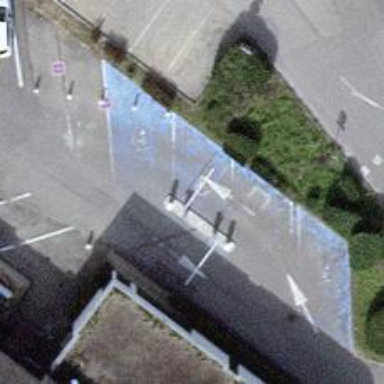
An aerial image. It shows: Lift gate barrier.